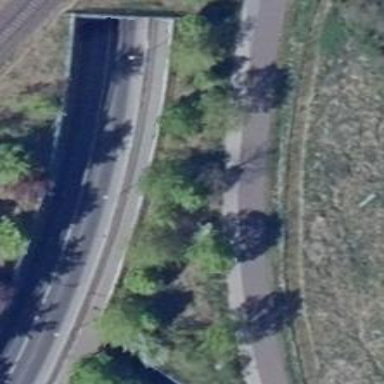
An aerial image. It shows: Sidewalk along the footway.